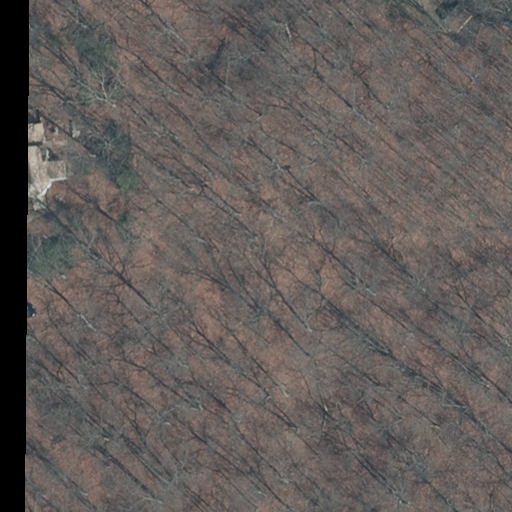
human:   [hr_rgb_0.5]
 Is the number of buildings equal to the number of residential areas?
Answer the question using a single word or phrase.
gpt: no

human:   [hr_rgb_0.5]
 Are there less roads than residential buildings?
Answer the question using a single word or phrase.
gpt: no

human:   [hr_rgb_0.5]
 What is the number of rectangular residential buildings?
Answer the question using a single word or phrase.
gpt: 0

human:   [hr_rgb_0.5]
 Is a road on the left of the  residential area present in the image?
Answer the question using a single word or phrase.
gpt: yes

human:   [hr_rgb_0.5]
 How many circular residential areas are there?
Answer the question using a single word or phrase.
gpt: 0

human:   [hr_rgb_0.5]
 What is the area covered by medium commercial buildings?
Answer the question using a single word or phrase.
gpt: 0m2

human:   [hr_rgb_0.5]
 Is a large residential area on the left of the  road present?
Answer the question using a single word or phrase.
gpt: no

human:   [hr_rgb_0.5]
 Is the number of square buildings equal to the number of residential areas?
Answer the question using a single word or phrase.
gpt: no

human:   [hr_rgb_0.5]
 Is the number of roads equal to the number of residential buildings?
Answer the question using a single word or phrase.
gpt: no

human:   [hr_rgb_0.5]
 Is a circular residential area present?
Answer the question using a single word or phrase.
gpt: no

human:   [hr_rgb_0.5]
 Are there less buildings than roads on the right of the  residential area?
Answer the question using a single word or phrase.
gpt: no

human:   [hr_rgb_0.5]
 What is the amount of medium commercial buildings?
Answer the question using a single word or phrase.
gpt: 0

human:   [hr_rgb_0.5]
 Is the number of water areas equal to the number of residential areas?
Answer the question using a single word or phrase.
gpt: no

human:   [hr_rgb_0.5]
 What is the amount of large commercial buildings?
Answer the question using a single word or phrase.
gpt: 0

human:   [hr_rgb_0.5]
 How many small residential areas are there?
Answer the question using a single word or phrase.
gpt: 0

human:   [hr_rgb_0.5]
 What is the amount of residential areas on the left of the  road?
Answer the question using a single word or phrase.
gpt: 0

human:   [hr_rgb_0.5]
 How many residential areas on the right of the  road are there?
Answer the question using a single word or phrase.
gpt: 1

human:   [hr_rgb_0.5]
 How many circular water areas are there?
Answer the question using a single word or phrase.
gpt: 0

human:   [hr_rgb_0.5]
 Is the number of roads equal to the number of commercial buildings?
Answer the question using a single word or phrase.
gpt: no

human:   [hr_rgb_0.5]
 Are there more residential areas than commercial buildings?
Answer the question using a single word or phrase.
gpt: yes

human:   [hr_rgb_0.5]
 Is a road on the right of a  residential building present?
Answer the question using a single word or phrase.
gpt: no

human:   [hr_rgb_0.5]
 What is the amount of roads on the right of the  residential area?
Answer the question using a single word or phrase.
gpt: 0

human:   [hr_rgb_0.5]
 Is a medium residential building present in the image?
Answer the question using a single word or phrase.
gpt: no

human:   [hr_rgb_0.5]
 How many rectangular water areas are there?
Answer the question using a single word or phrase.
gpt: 0

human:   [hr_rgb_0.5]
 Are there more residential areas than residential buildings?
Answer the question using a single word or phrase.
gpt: yes

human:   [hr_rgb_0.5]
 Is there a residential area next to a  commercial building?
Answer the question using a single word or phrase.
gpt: no

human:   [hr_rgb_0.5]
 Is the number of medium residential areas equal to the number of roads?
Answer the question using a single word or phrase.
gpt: no

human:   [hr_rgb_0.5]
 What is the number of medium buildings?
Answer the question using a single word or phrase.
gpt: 0

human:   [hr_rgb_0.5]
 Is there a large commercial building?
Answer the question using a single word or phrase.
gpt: no

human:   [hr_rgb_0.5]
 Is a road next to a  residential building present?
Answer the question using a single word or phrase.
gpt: no

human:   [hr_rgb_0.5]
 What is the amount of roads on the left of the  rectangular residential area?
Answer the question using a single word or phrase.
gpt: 1

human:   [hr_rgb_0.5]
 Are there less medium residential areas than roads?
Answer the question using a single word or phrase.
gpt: yes

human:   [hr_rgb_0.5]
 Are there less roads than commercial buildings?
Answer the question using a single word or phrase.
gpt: no

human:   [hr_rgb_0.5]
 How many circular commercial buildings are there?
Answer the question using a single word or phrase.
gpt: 0

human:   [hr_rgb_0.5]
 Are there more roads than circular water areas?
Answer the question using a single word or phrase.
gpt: yes

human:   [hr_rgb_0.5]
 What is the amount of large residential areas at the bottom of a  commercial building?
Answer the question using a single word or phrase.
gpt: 0